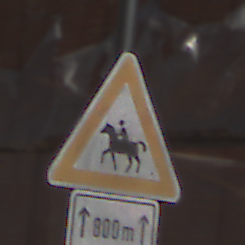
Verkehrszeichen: ReiterRechts
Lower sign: LaengeEinerStrecke1
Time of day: MorningAfternoon
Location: Outdoor (Nature)
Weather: Clear
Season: Summer
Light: Natural